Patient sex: F
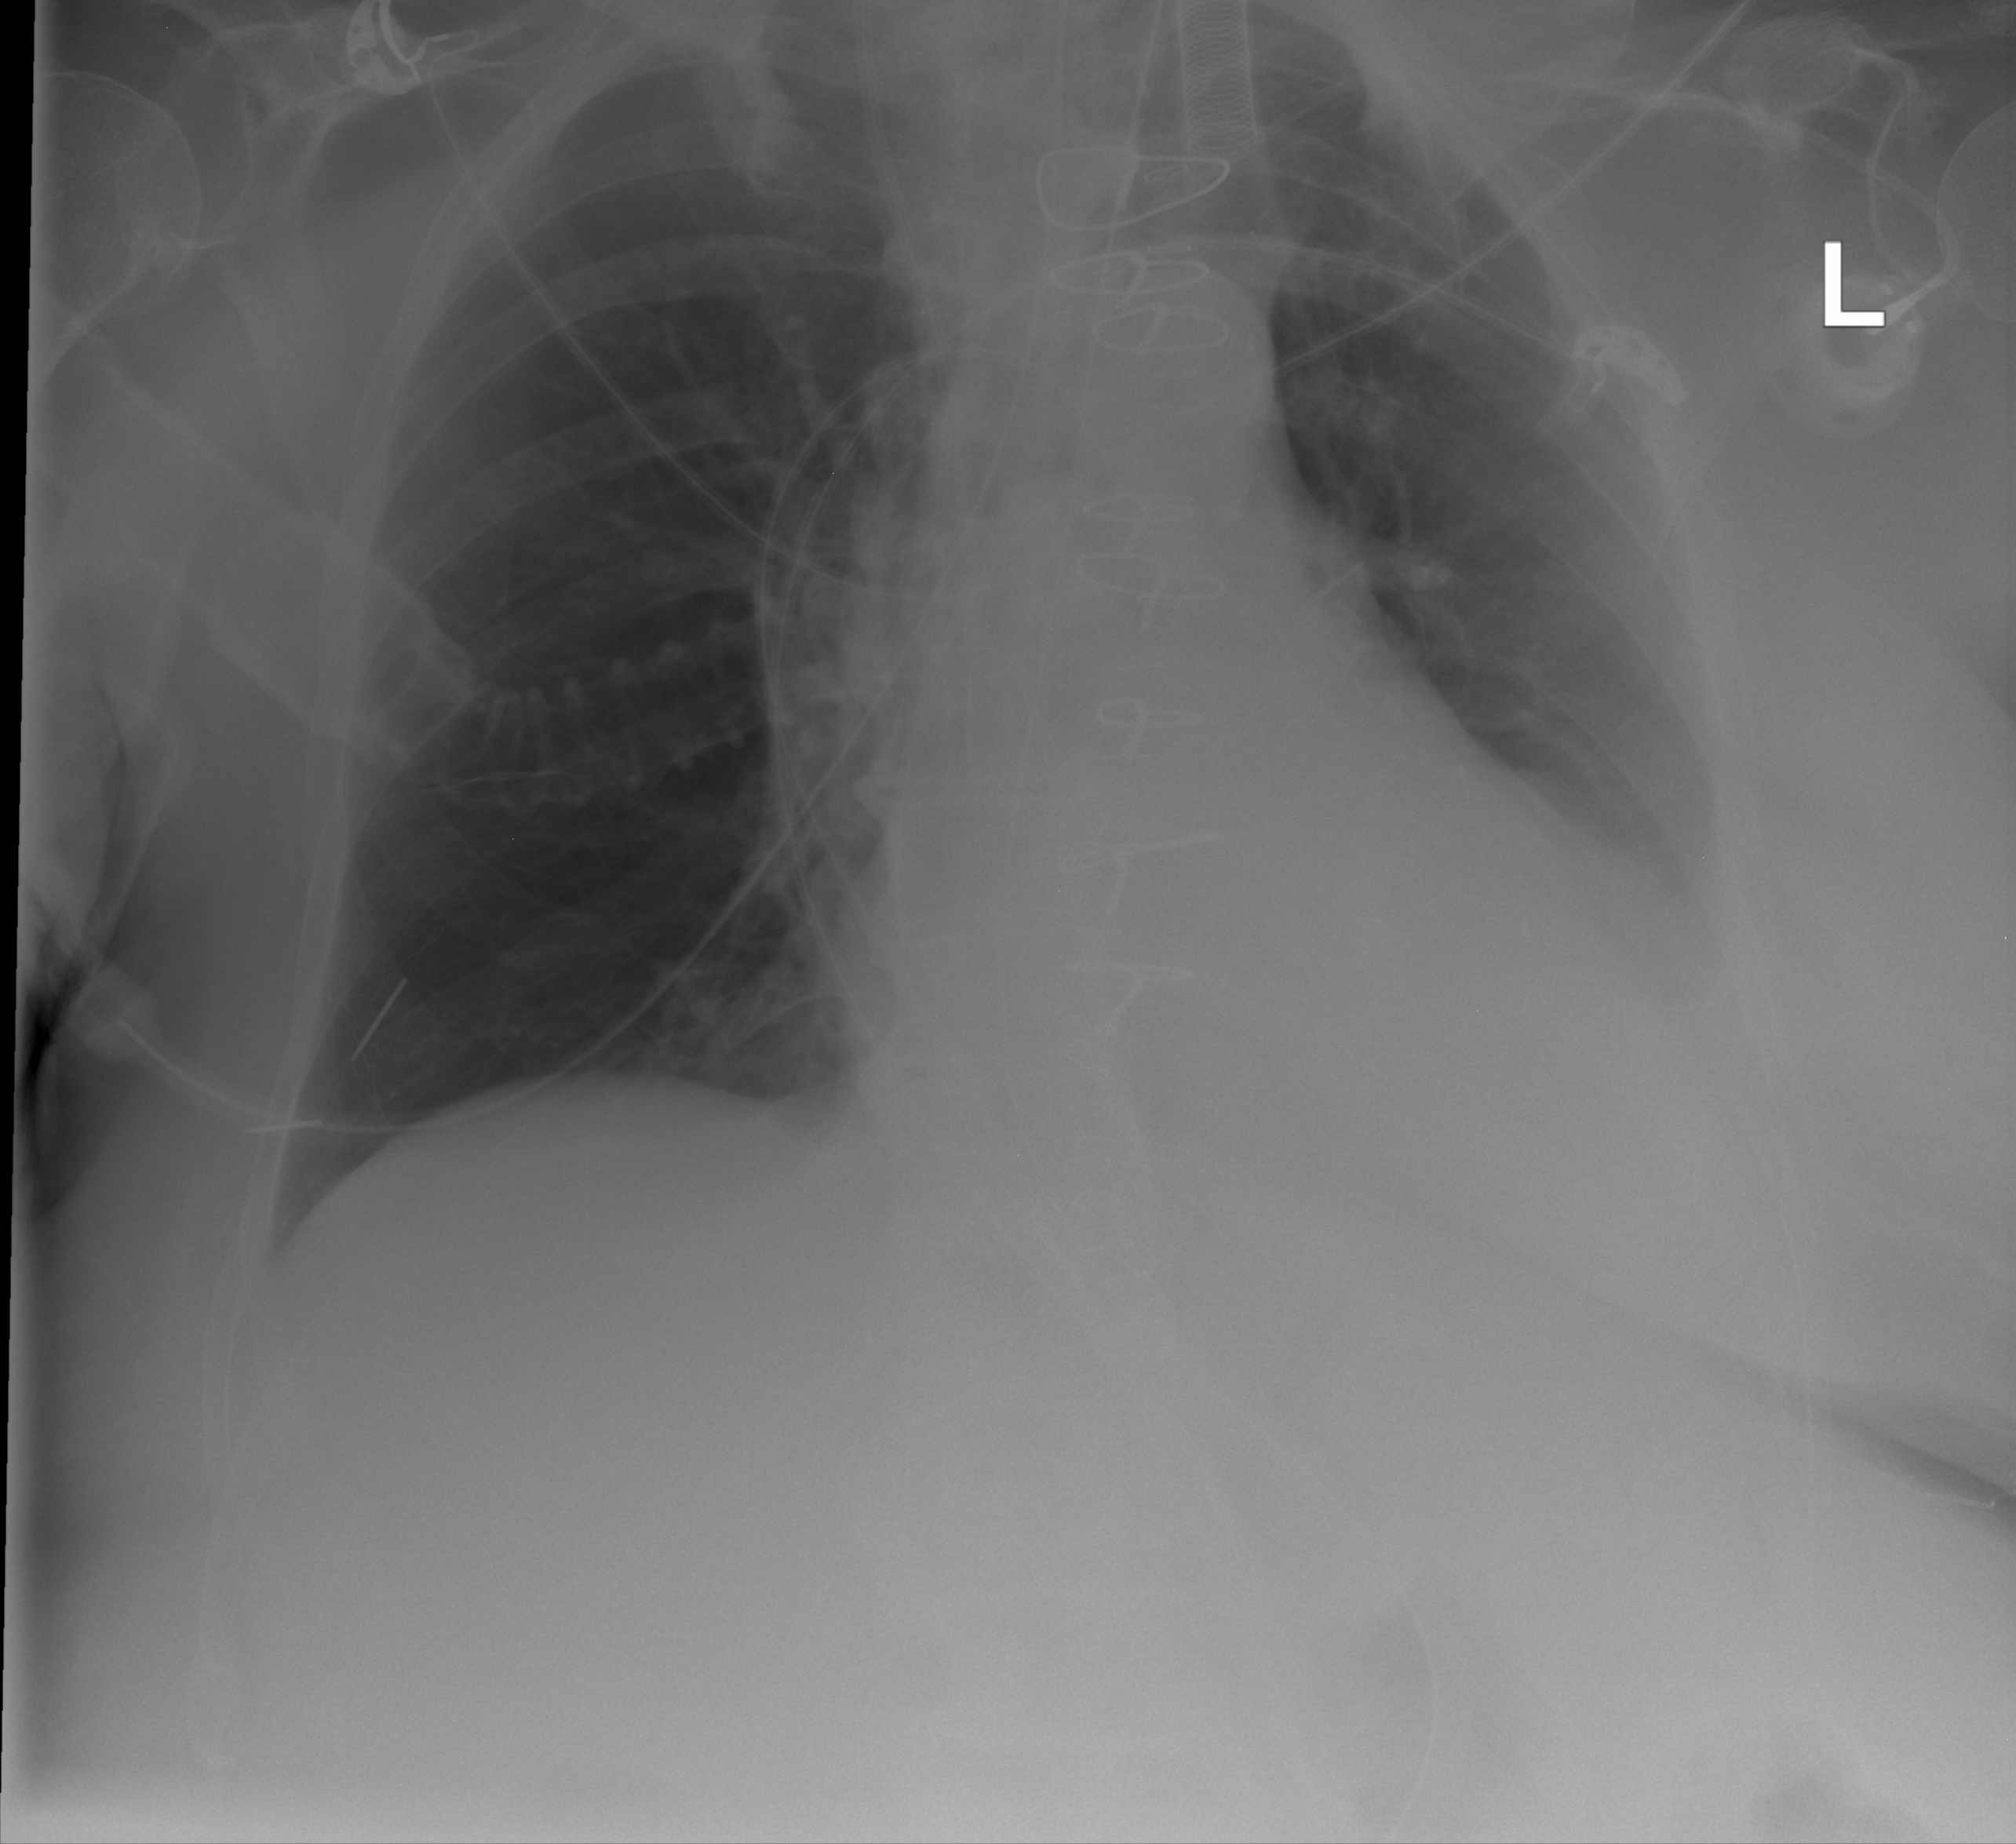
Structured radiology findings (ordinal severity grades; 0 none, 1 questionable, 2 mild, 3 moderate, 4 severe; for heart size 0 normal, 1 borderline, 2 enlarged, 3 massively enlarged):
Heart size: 2
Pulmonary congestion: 2
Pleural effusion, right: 0
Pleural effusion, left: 3
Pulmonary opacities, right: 2
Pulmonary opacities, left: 2
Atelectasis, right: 0
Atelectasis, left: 2